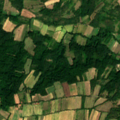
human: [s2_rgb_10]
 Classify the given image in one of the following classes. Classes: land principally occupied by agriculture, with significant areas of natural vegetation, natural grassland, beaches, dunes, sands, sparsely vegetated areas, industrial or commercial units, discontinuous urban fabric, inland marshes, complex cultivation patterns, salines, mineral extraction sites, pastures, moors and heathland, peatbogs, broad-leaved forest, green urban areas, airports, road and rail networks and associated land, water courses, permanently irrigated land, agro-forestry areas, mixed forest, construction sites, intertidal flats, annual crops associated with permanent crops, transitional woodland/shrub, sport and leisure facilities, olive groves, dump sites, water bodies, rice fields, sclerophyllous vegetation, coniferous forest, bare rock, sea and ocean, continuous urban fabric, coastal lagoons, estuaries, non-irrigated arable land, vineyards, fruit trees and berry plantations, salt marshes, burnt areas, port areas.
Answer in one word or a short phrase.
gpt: complex cultivation patterns, land principally occupied by agriculture, with significant areas of natural vegetation, broad-leaved forest